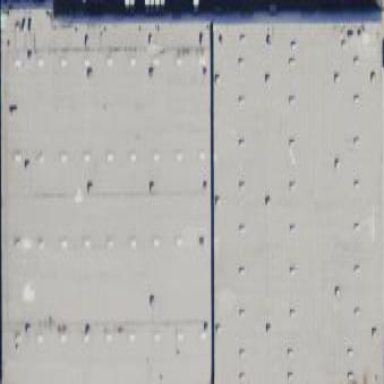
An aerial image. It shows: Industrial building serving as post depot.